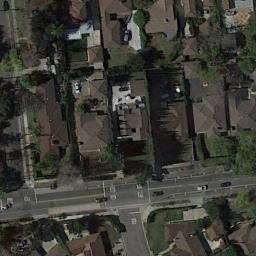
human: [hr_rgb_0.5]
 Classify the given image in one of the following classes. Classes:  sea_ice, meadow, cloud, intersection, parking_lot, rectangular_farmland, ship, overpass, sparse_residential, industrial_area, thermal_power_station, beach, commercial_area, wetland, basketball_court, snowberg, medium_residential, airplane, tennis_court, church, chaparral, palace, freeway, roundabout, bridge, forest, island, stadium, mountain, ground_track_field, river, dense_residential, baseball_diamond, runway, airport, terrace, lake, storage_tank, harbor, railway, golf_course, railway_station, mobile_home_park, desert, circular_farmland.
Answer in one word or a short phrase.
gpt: intersection